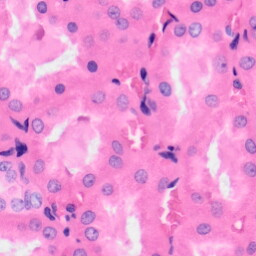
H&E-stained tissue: Kidney